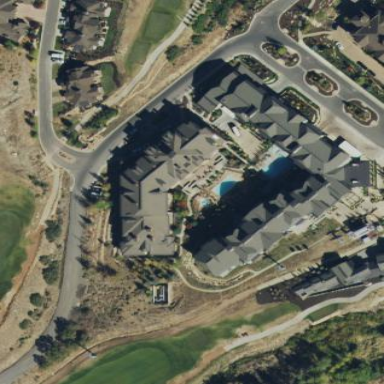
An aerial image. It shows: Hotel building.